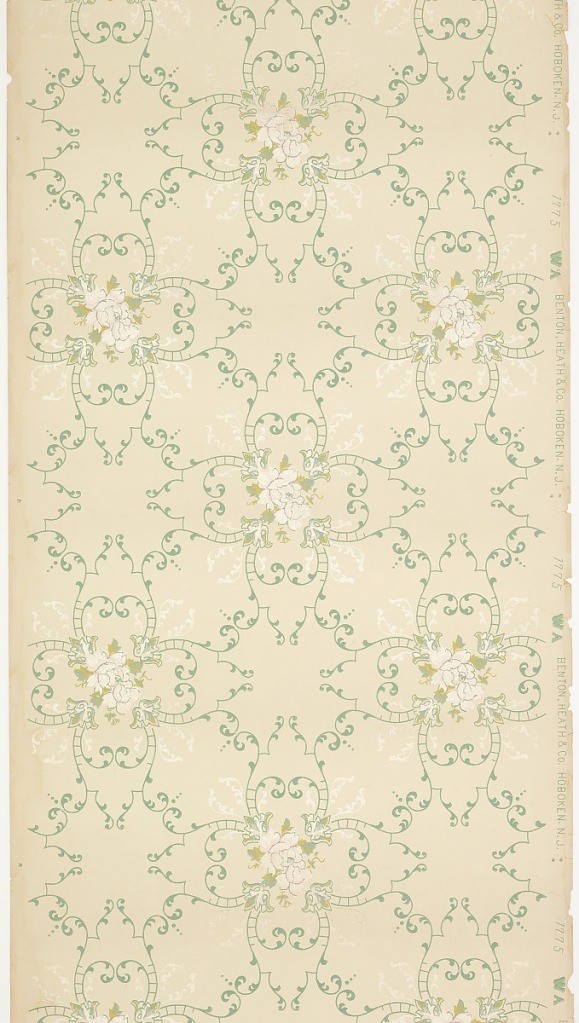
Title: Ceiling paper
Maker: Benton, Heath & Co., Hoboken, New Jersey, 1875 - 1917
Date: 1905–1915
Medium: Machine-printed paper, liquid mica
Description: Floral medallions with pink roses connected by foliate scrolls with pendants. Printed in blue, green, light pink liquid mica and white liquid mica on cream ground. Printed in selvedge "Benton, Heath & Co. Hoboken. N.J." pattern number "1775" "WA".